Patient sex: M
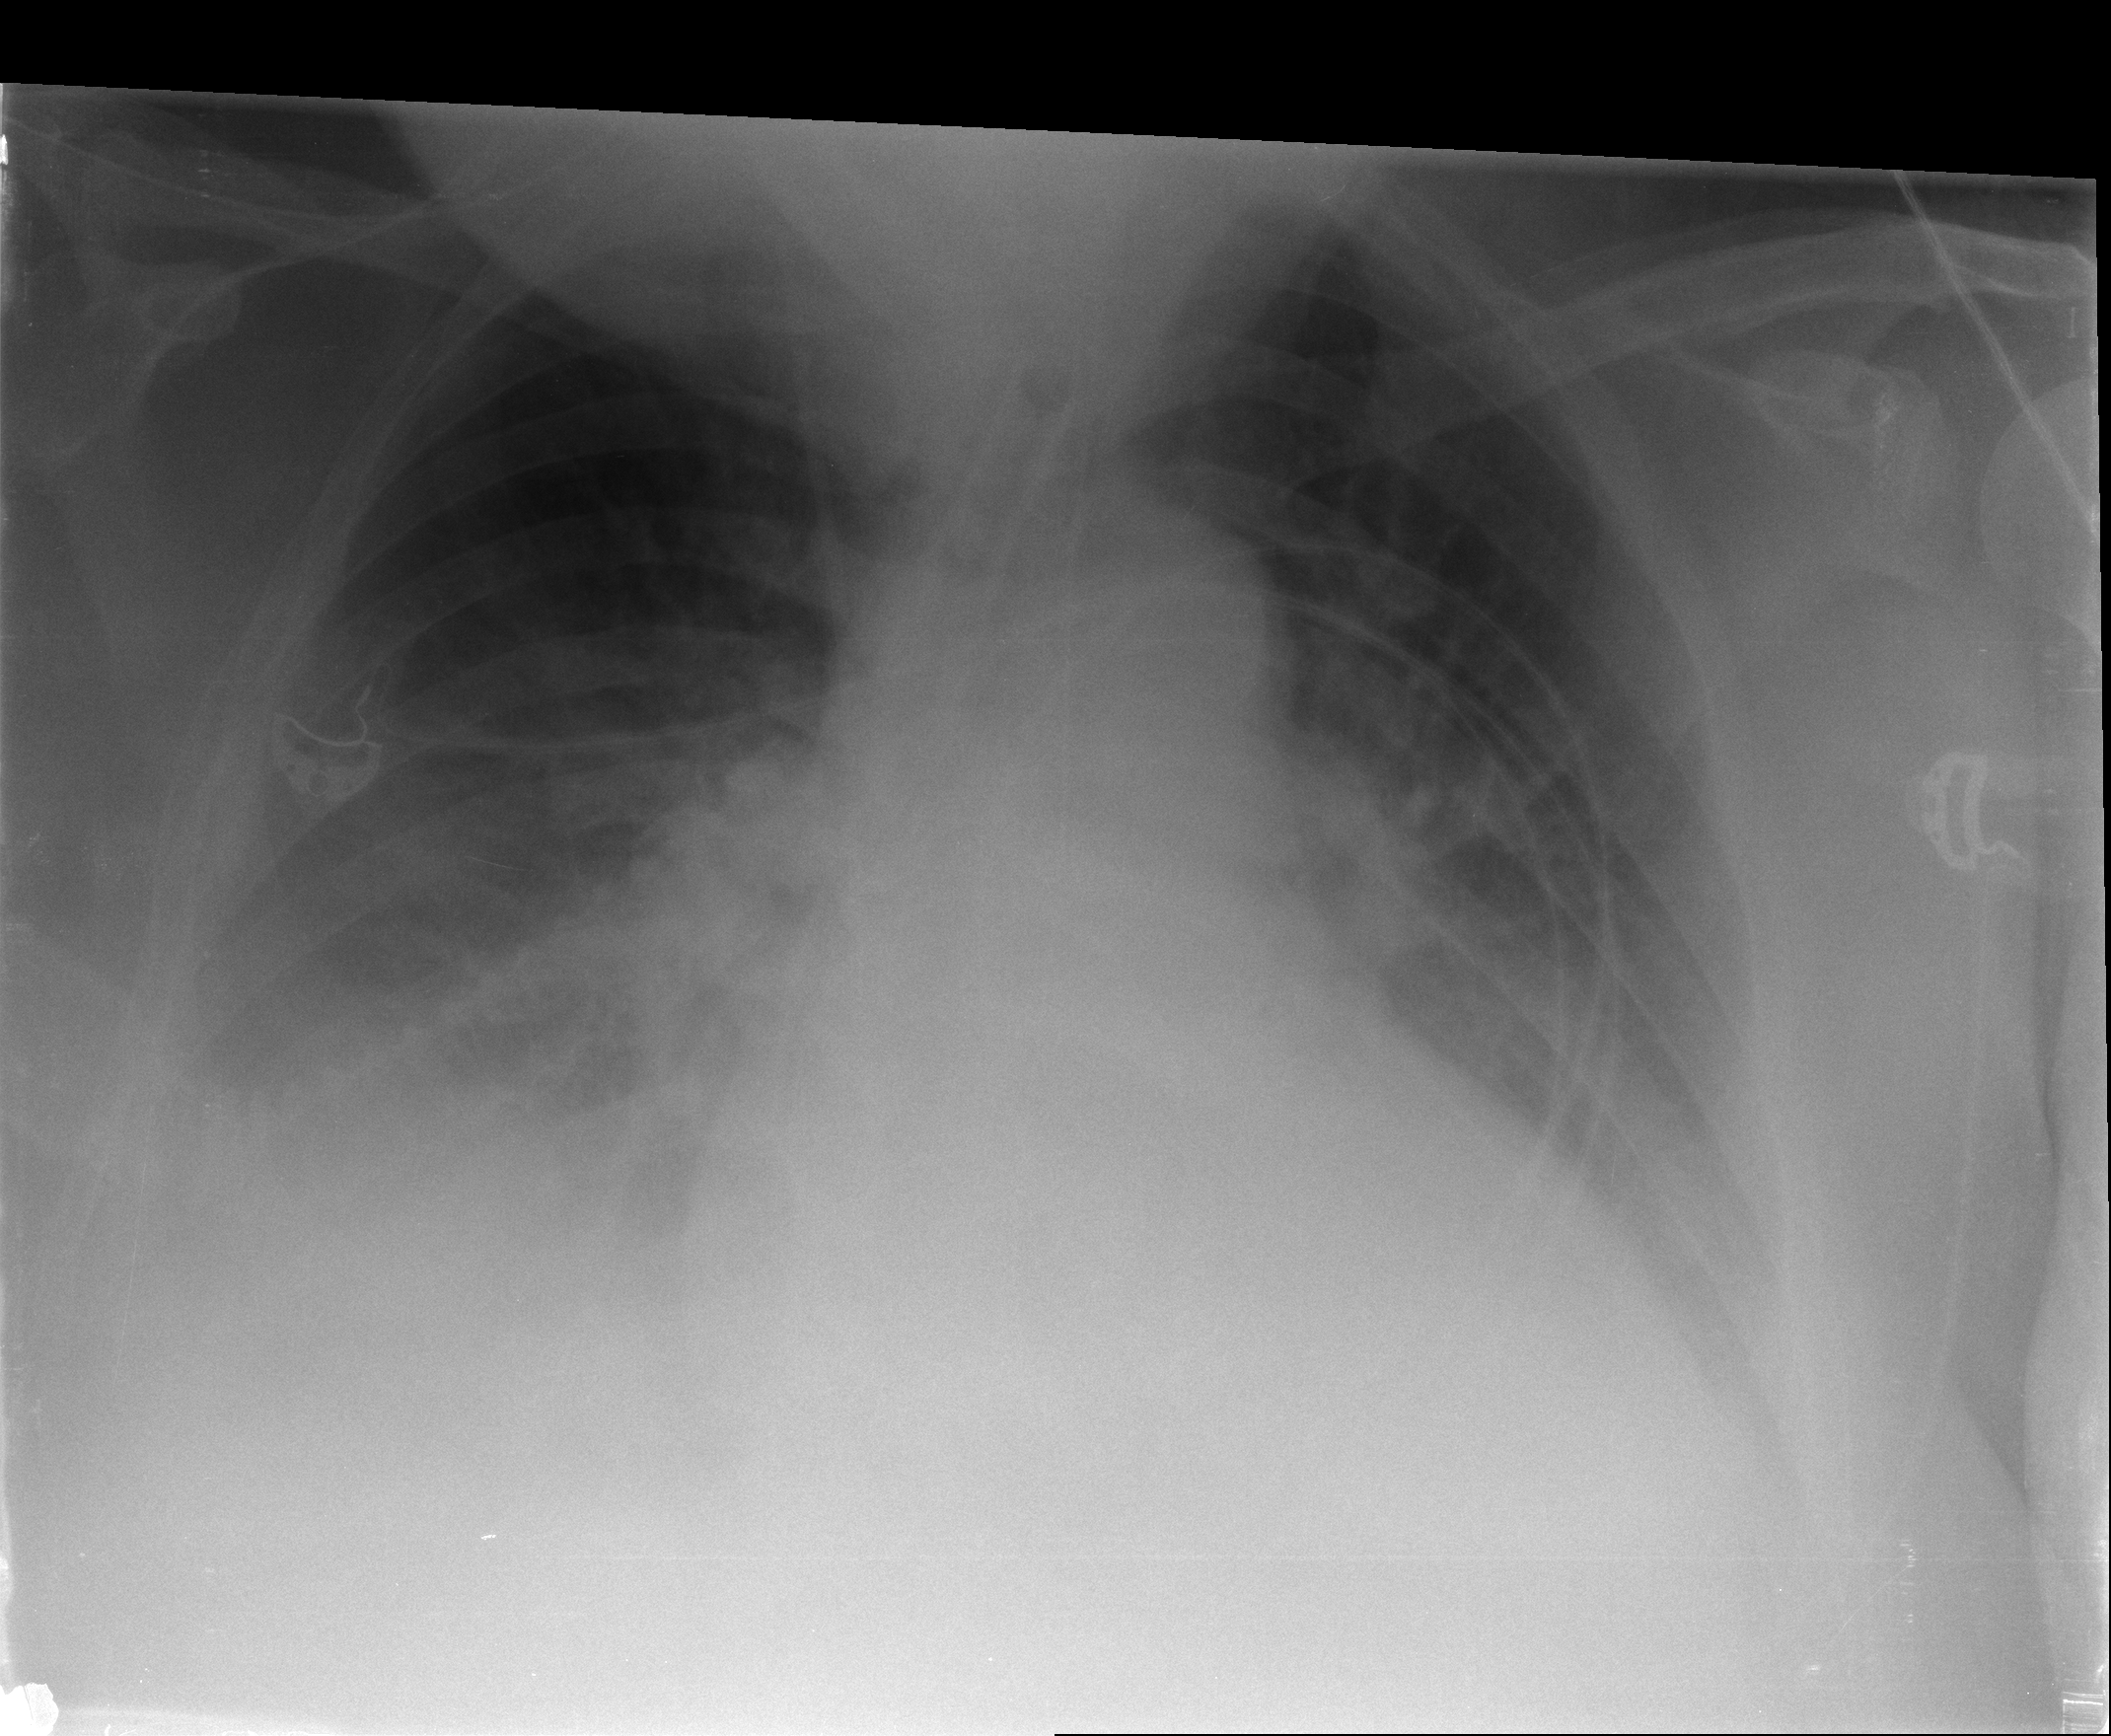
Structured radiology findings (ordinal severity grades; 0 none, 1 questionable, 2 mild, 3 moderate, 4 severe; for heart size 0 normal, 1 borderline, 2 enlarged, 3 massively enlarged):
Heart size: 2
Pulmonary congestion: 2
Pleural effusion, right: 3
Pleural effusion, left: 2
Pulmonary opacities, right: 0
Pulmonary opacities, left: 0
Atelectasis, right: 2
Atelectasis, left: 2